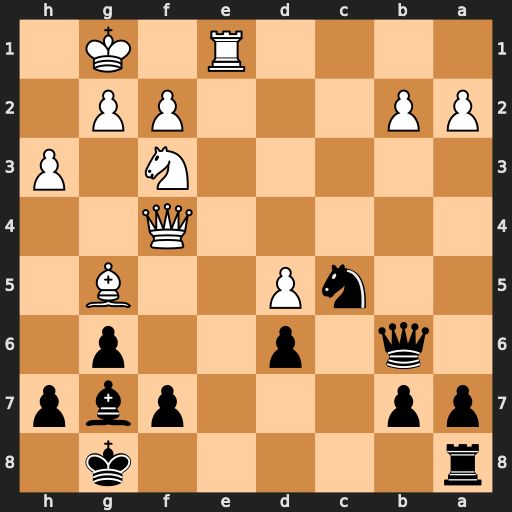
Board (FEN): r5k1/pp3pbp/1q1p2p1/2nP2B1/5Q2/5N1P/PP3PP1/4R1K1
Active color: b
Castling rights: -
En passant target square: -
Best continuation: Nd3 Qd2 Nxe1